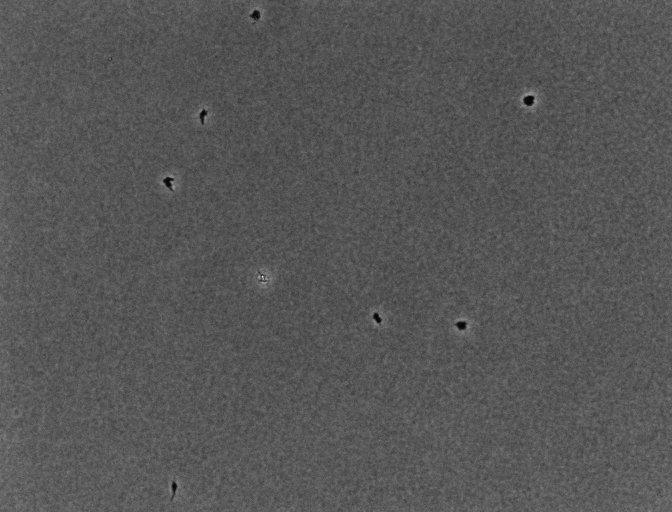
Phase contrast microscopy, 20x objective, 5 h incubation